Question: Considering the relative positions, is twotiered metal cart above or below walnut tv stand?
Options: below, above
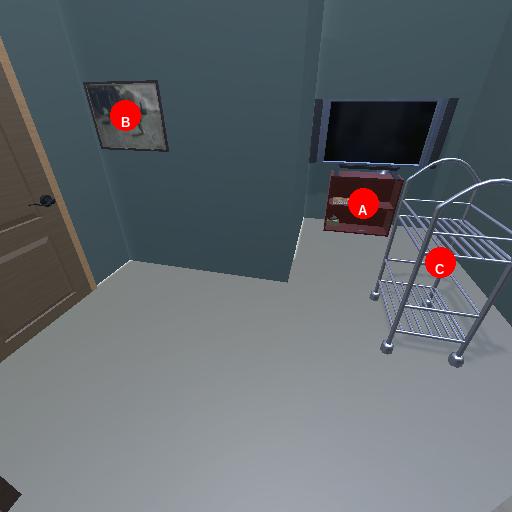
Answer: below